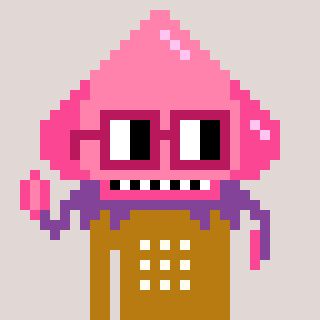
a pixel art character with square dark red glasses, a squid-shaped head and a gold-colored body on a warm background